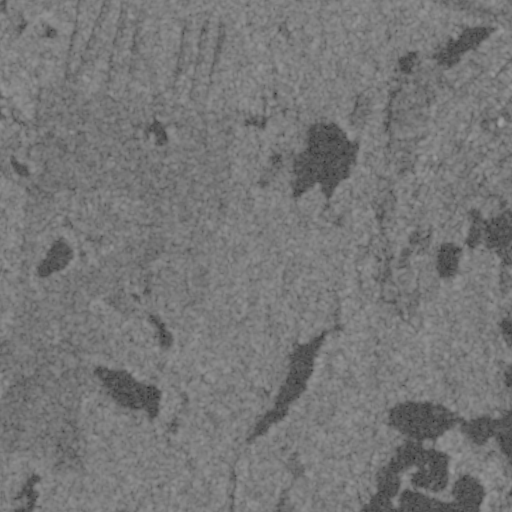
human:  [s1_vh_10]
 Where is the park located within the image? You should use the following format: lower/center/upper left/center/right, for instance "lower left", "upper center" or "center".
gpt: The park is located in the upper center of the image.
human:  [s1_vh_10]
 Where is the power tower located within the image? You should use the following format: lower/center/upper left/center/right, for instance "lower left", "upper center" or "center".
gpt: The power tower is located in the upper right of the image.
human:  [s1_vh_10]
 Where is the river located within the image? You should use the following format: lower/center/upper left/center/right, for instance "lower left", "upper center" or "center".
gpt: The river is located in the lower left of the image.
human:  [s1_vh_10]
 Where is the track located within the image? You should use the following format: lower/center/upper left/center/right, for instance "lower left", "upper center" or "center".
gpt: There is no track in the image.

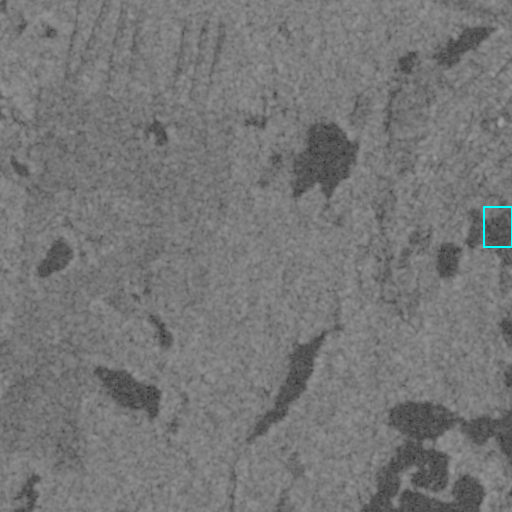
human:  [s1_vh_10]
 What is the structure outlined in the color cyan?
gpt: The structure outlined in cyan is a crop field.
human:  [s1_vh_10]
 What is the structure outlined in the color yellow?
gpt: There is no yellow outline.